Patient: sex F, age 56
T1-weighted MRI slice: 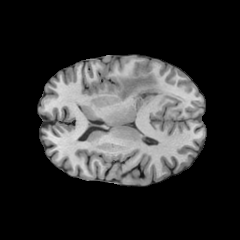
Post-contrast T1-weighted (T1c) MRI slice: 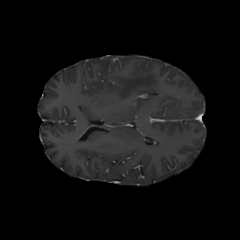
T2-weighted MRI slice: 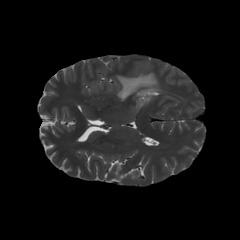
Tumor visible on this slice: yes
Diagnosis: Glioblastoma, IDH-wildtype
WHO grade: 4